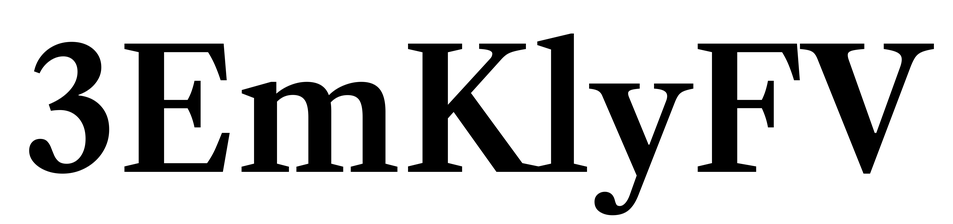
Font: LibreCaslonText_SemiBold